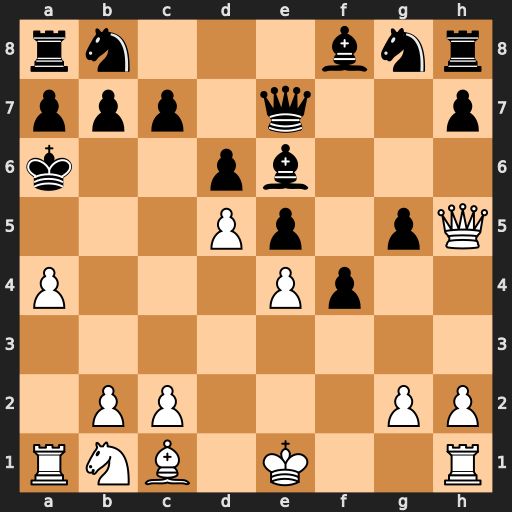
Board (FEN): rn3bnr/ppp1q2p/k2pb3/3Pp1pQ/P3Pp2/8/1PP3PP/RNB1K2R
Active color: w
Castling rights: KQ
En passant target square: -
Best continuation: Qe2+ b5 Qxb5#